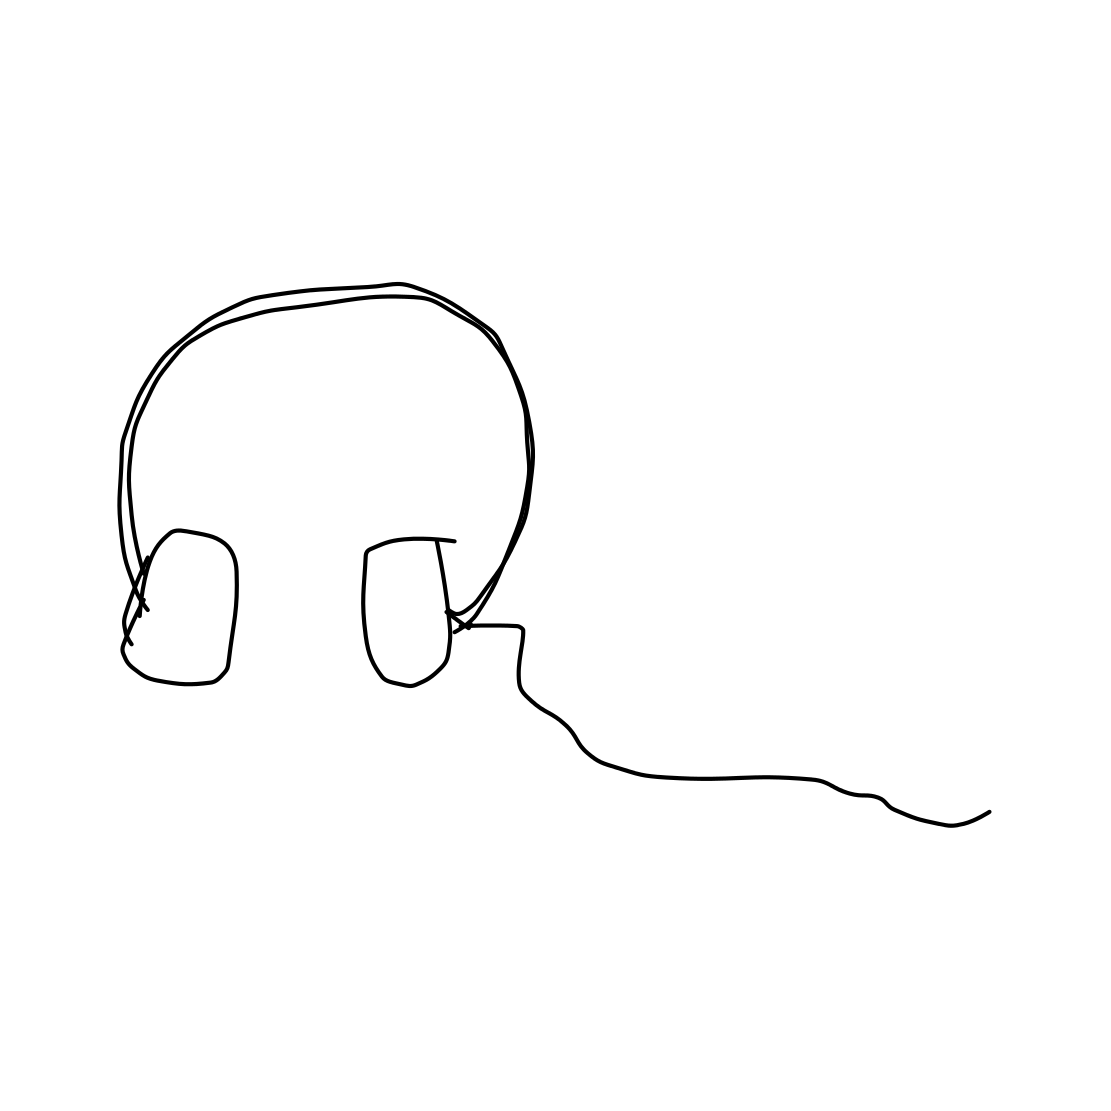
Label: head-phones